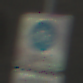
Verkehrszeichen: BeginnFahrradzone
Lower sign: MehrspurigeFahrzeugeFrei5
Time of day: MorningAfternoon
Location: Outdoor (Suburban)
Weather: Clear
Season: NotSpecified
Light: Natural